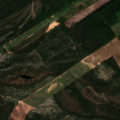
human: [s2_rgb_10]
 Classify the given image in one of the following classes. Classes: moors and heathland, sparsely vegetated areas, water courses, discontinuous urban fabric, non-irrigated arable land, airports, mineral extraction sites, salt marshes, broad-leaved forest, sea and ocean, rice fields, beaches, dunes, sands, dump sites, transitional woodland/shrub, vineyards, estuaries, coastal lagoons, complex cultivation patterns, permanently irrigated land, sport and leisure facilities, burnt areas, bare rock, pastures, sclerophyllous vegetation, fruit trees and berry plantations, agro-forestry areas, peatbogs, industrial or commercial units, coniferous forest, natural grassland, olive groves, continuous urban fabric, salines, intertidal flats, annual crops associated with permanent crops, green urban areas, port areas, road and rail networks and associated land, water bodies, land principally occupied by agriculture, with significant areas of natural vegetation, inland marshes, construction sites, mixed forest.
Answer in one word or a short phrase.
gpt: non-irrigated arable land, land principally occupied by agriculture, with significant areas of natural vegetation, coniferous forest, mixed forest, transitional woodland/shrub